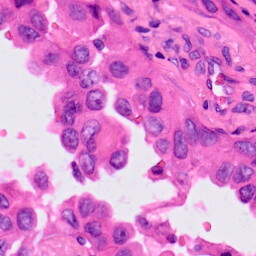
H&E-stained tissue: Lung